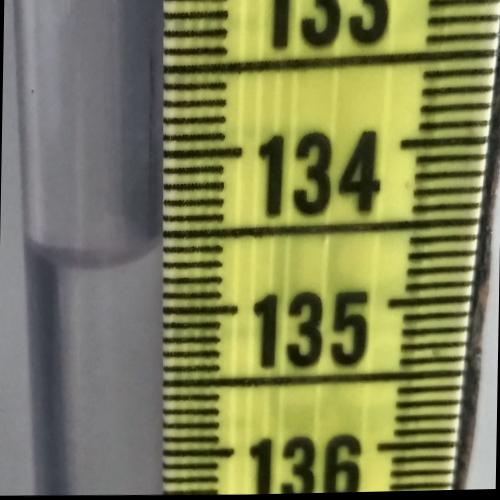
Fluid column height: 134.6 cm